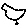
Label: bird